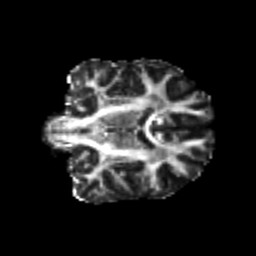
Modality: FA
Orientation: coronal
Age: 20
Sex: male
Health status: healthy
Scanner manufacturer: philips
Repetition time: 7.391 s
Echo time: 0.08599 s